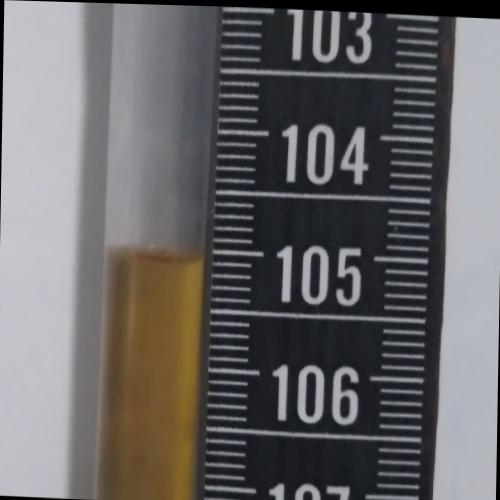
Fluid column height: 105.1 cm